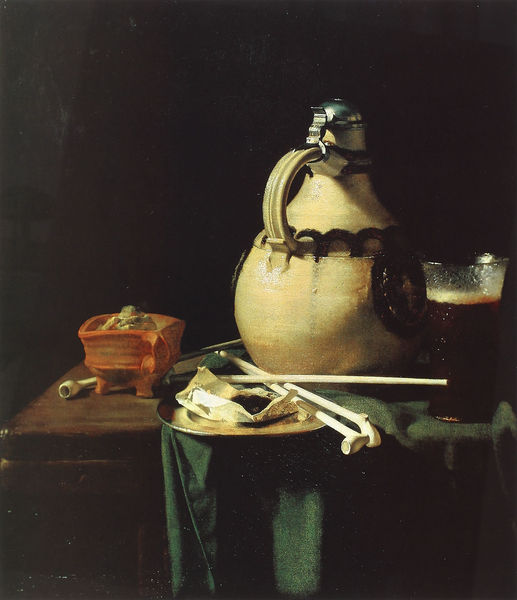
Titel: Stilleben mit Krug und Bierglas
Institution: Den Haag, Mauritshuis
Schlagwörter: dunkel, gemälde, schatten, weiß, grün, braun, getränk, glas, licht, tisch, tuch, schale, schüssel, stein, tablett, teller, holland, niederlande, tischdecke, tischtuch, realismus, decke, henkel, kanne, keramik, krug, stilleben, stillleben, ton, topf, papier, wein, pfeife, realistisch, tasse, knochen, becher, deckel, gefäß, zinn, bier, real, dukel, flämisch, pfeifen, tabak, zinndeckel, meerschaumpfeife, irden, tonpfeifen, taback, lichtsrahl